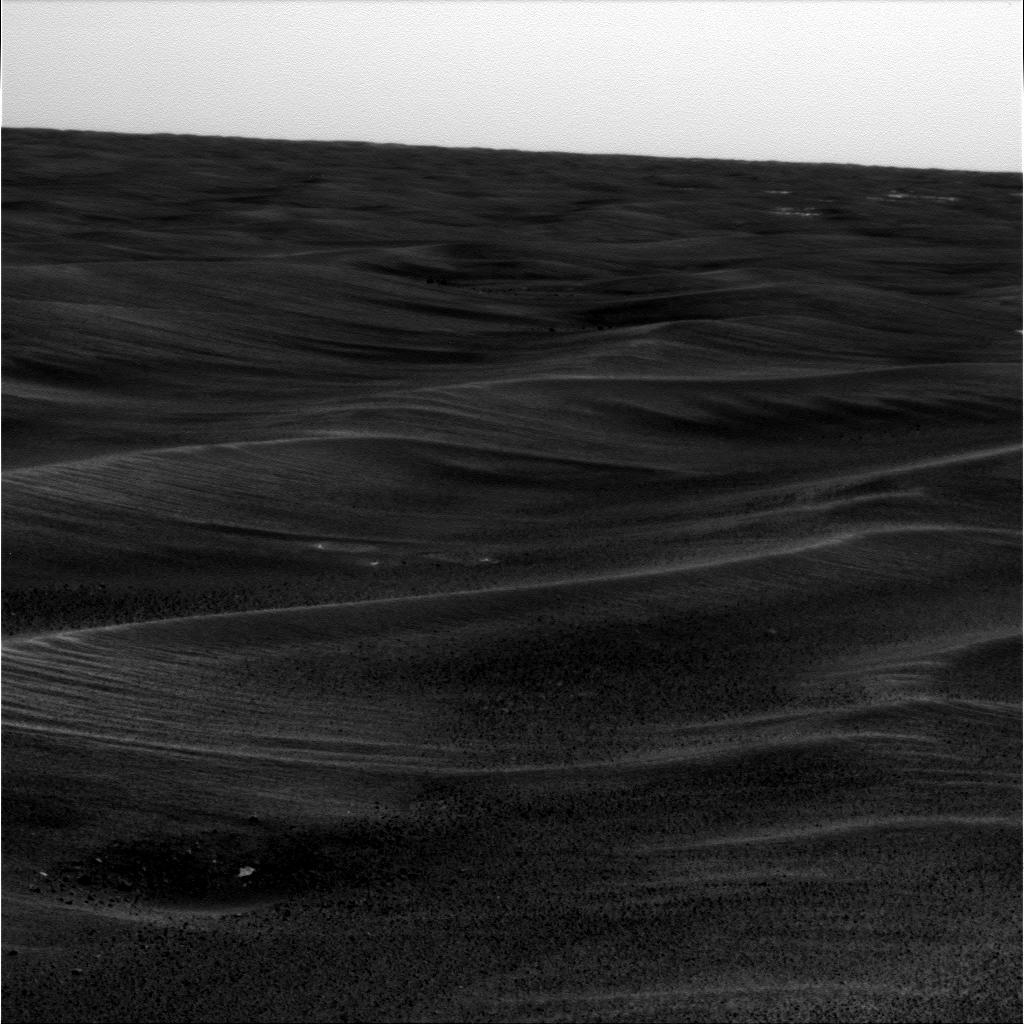
Terrain classes present: Gravel / Sand / Soil, Sky / Distant Mountains